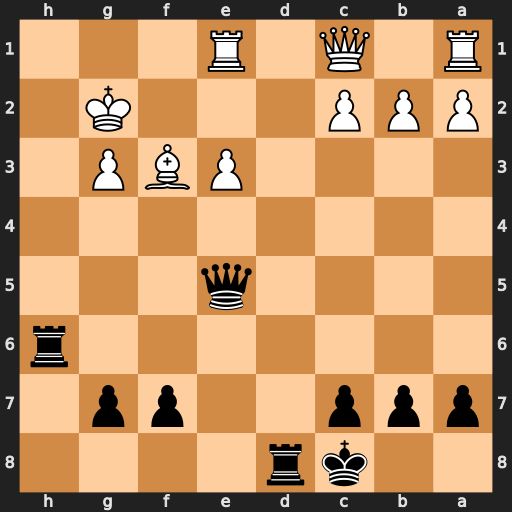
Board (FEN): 2kr4/ppp2pp1/7r/4q3/8/4PBP1/PPP3K1/R1Q1R3
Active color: b
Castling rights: -
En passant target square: -
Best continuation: Rdh8 Rh1 Rxh1 Qxh1 Rxh1